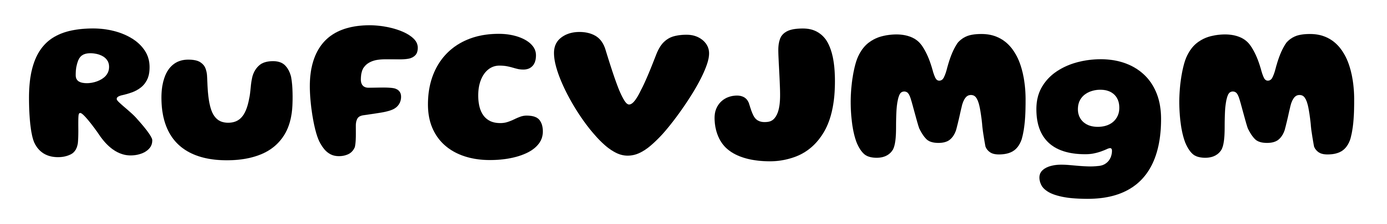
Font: Gluten_Bold